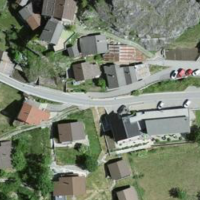
EUNIS habitat code: 55
Species observed at this site:
Lactuca perennis